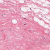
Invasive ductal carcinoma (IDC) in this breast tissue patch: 0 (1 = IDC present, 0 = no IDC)